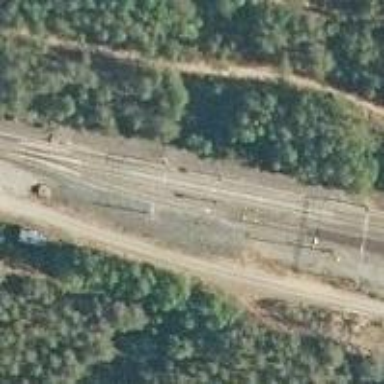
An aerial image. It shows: Electrified rail siding with contact line.